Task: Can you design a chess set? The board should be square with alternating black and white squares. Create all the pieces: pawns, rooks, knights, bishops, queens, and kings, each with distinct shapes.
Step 607:
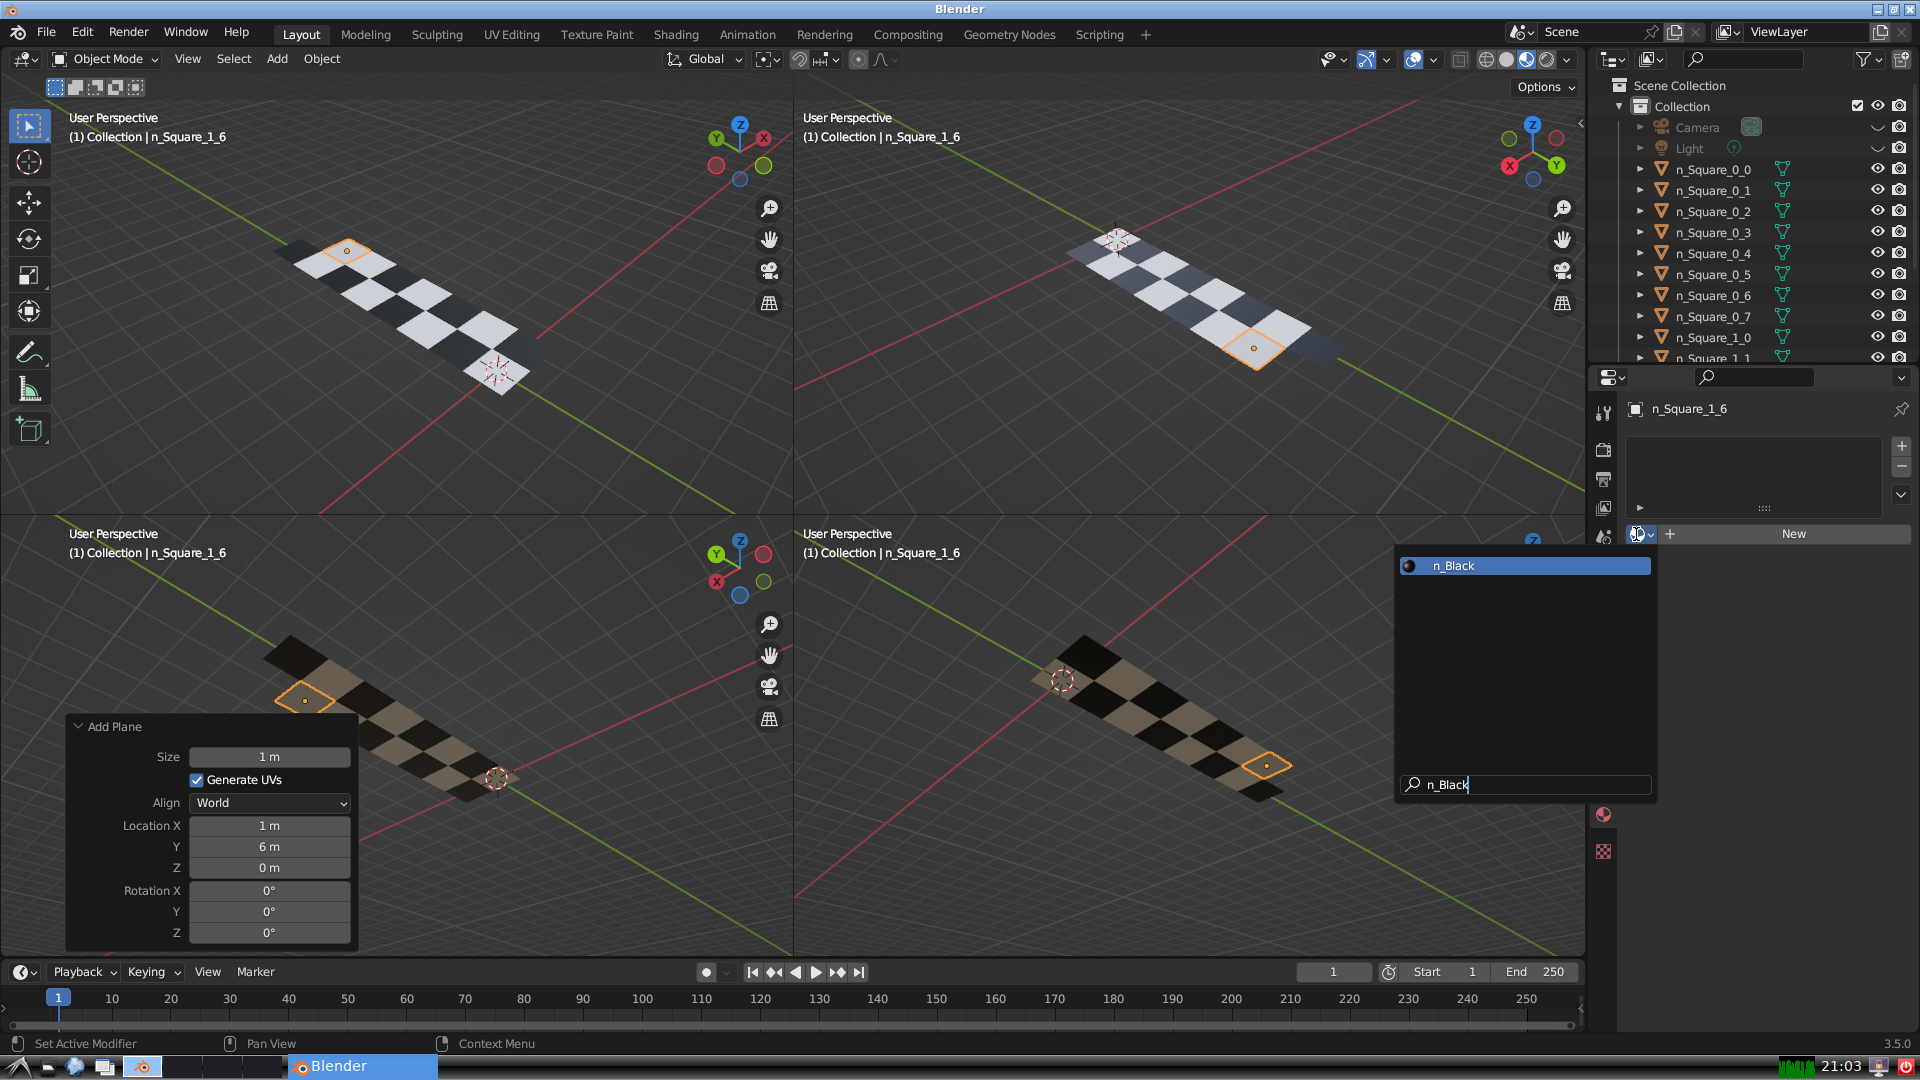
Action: {"key_press": ['Return']}